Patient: sex M, age 69
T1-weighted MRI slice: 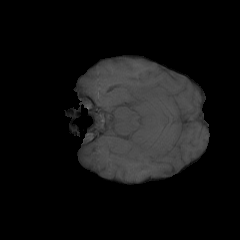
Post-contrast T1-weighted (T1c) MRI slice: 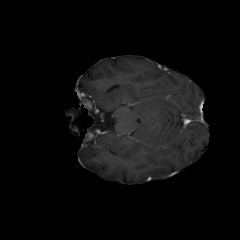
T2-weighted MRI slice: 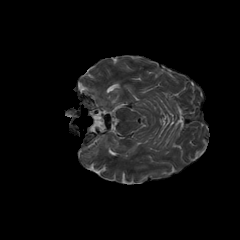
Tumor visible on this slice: no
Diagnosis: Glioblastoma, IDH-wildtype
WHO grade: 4